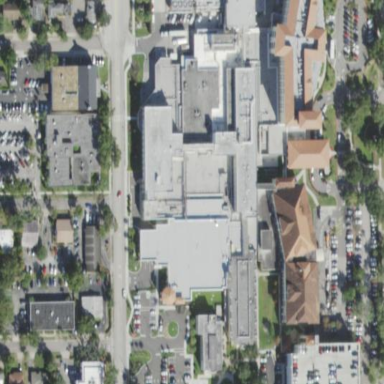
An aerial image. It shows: Healthcare facility identified as hospital.